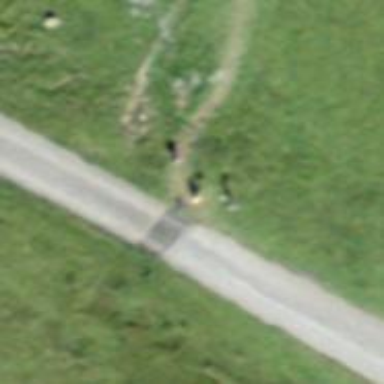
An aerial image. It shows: Cattle grid.